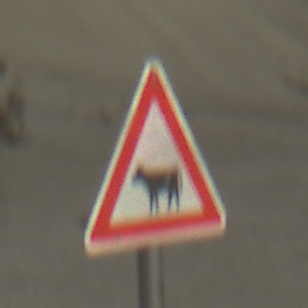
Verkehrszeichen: ViehtriebRechts
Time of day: MorningAfternoon
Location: Outdoor (Beach)
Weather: PartlyCloudy
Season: NotSpecified
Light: Natural